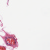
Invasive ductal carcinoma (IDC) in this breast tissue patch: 0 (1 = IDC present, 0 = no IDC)